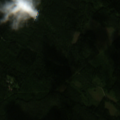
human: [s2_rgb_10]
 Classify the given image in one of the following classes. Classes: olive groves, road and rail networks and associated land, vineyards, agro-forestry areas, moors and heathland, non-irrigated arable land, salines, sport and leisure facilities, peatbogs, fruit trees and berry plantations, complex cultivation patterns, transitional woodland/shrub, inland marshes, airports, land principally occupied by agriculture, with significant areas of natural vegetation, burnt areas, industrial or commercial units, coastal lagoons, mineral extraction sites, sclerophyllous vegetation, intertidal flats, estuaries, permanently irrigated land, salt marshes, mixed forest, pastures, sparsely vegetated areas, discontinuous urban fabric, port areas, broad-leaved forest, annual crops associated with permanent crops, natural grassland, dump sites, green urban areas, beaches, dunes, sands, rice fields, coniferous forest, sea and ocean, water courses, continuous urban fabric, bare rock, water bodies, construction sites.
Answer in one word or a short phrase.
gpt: coniferous forest, mixed forest